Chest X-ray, AP view. Patient: 46 years old, sex M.
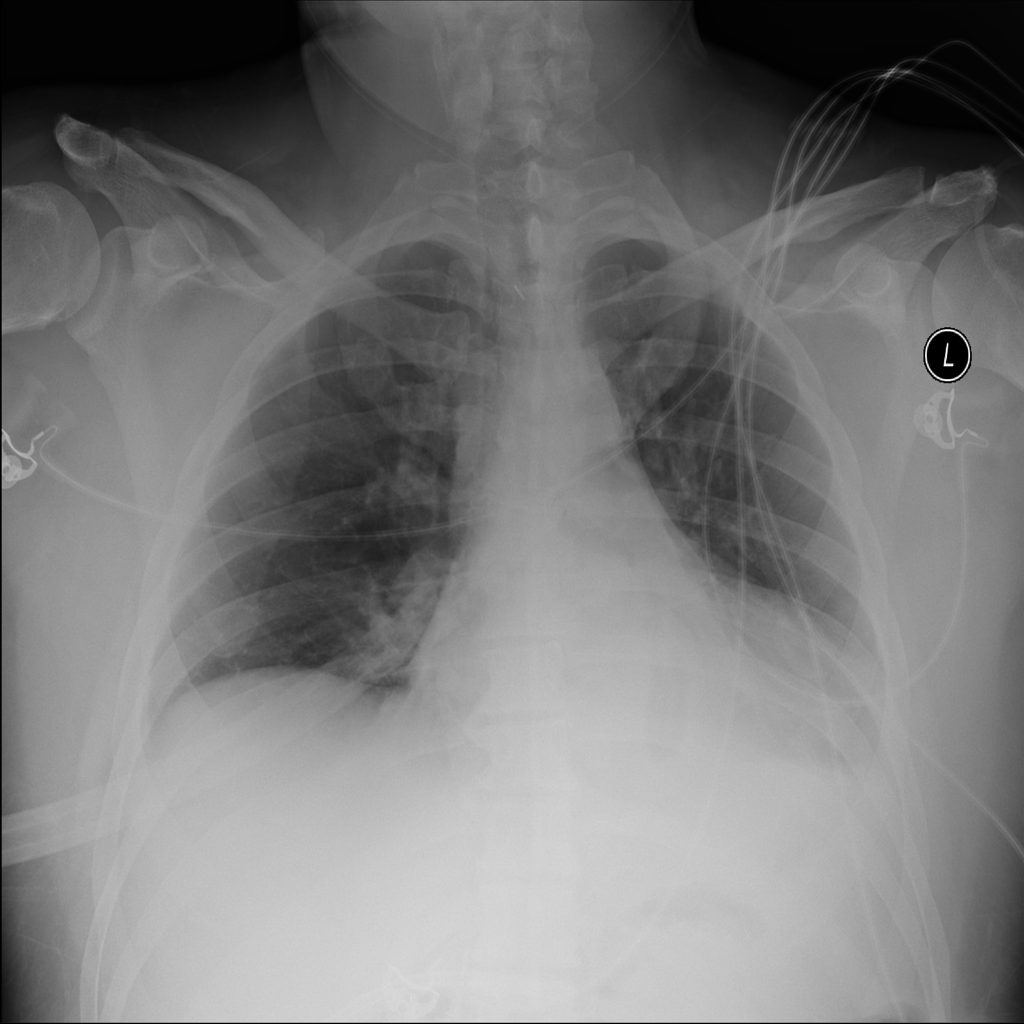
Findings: Infiltration